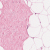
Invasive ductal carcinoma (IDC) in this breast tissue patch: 0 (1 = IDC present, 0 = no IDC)